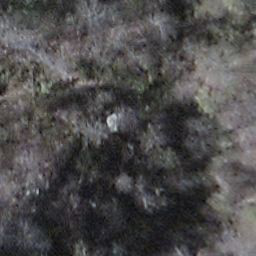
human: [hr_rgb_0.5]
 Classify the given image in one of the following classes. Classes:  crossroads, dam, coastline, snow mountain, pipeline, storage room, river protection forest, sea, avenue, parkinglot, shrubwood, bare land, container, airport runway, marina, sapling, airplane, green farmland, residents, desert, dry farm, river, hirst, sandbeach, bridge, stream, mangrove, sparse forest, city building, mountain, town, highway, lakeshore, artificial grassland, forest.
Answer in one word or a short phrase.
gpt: shrubwood